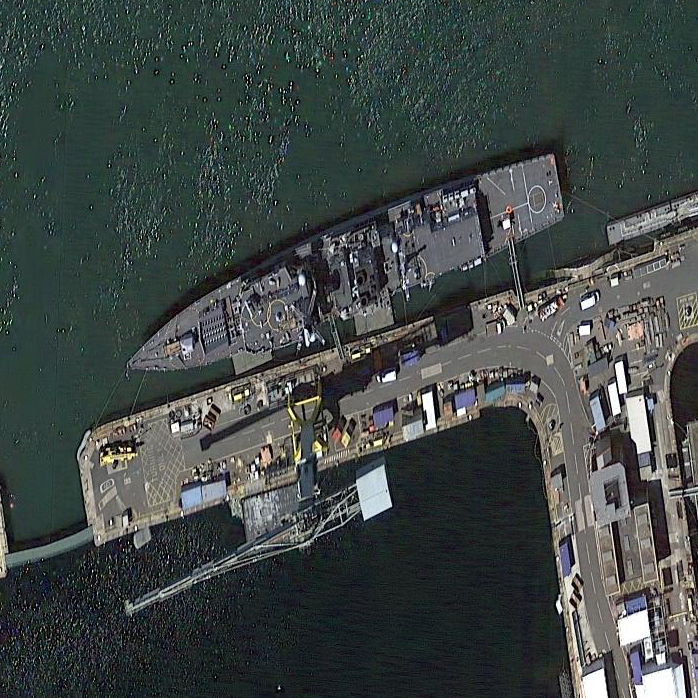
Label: destroyer